Question: I'm working on a one page website.
I have a div called .INsobre and its parent wrapper .sobre
The content I have in there are two columns, one floating left and another right but they are not filling up the .INsobre div.
As you can see in this print, the blue outline is the .INsobre div.

Why is this happening? How can I fix?
my html
'''
<div class="sobre">
<div class="INsobre">
<div class="sobreLeft">
<img src="img/sobre/empresa.png">
</div>
<div class="sobreRight">
<h2>SOBRE NOS</h2>
<p>
Lorem ipsum dolor sit amet, consectetur adipiscing elit. Donec varius ipsum eget augue aliquam pulvinar. Duis cursus vulputate odio ac elementum. In posuere lorem vel erat mollis, eleifend feugiat augue porttitor. Donec eu tristique sem. Nullam tincidunt vel felis quis vehicula. Fusce a sagittis purus, ac pellentesque lectus.
</p>
<p>
Phasellus cursus cursus risus, id malesuada ex varius ut. Mauris volutpat erat purus, sed egestas ex semper porttitor. Vivamus sit amet hendrerit purus, eu interdum mauris. Quisque nec eleifend turpis, vulputate placerat ligula. Suspendisse blandit ipsum in efficitur varius. Aliquam a odio id lorem placerat ultrices eget ac leo. Integer non vulputate lacus. Sed tincidunt vehicula semper. Mauris ac nulla non mauris egestas sollicitudin.
</p>
<a href="#" class="solicitar_visita"><span>SOLICITE A NOSSA VISITA</span></a>
</div>
</div>
</div>
'''
and my css
'''
/* SOBRE NOS */
.sobre{
width: 100%;
clear: both;
}
.INsobre{
width: 1200px;
padding: 80px 10px;
margin: 0 auto;
-webkit-box-sizing: border-box;
-moz-box-sizing: border-box;
box-sizing: border-box;
}
.sobreLeft{
width: 40%;
float: left;
text-align: center;
}
.sobreLeft img{
border-radius: 100%;
border: 6px solid #59B200;
padding: 4px;
margin: 50px 0 0 0;
}
.sobreRight{
width: 60%;
float: right;
padding: 0 30px 0 0;
-webkit-box-sizing: border-box;
-moz-box-sizing: border-box;
box-sizing: border-box;
}
.sobreRight h2{
margin: 0 0 45px 20px;
padding: 0;
font-size: 28px;
font-weight: 300;
color: #FF8000;
}
.sobreRight p{
margin: 0 0 40px 0;
padding: 0 0 0 20px;
font-weight: 300;
font-size: 14px;
text-align: justify;
line-height: 19px;
-webkit-box-sizing: border-box;
-moz-box-sizing: border-box;
box-sizing: border-box;
border-left: 3px solid #59B200;
}
.sobreRight .solicitar_visita{
padding: 10px;
background: #fff;
border: 2px solid #59B200;
color: #59B200;
font-size: 12px;
font-weight: 700;
text-decoration: none;
-webkit-transition: color 0.2s linear, background 0.2s linear;
-moz-transition: color 0.2s linear, background 0.2s linear;
-o-transition: color 0.2s linear, background 0.2s linear;
transition: color 0.2s linear, background 0.2s linear;
}
.sobreRight .solicitar_visita:hover{
color: #fff;
background: #59B200;
}
'''
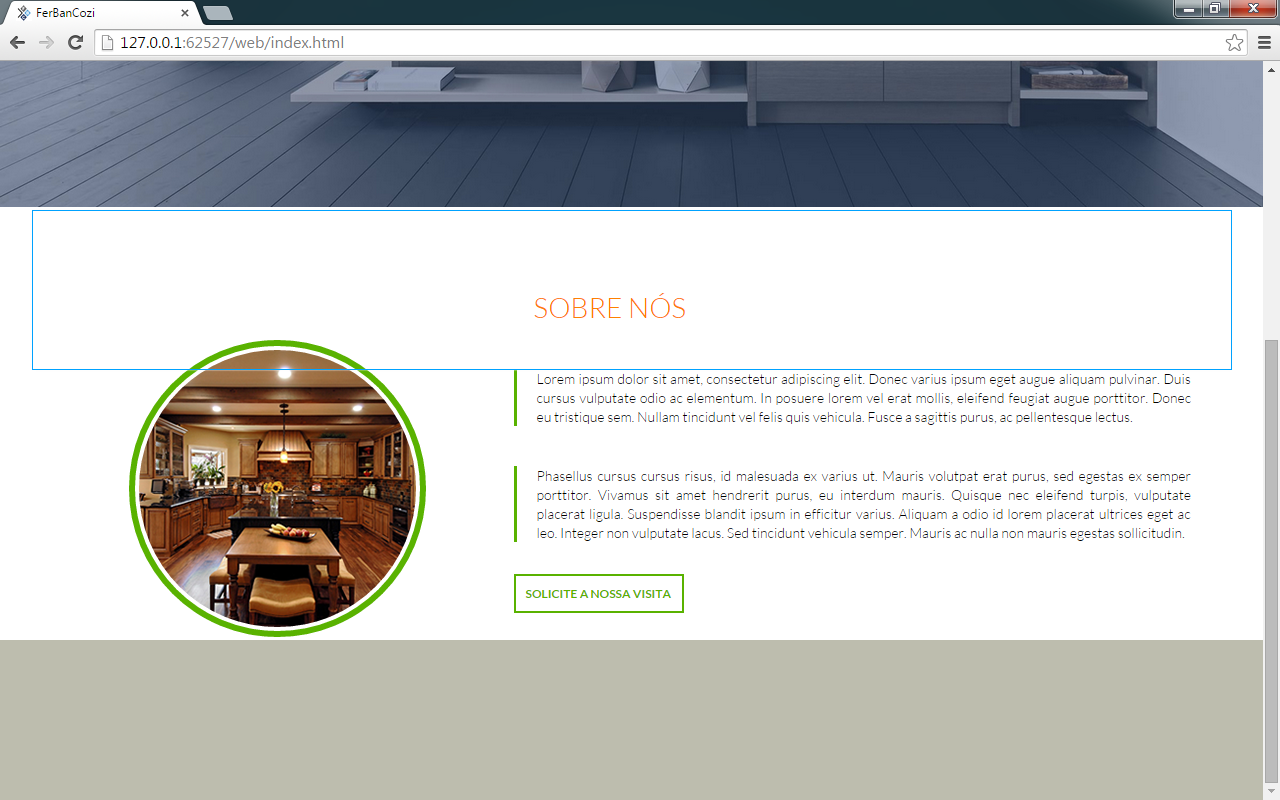
Answer: Just add 'overflow:auto' to '.INsobre':
'''
.INsobre{
width: 1200px;
padding: 80px 10px;
margin: 0 auto;
-webkit-box-sizing: border-box;
-moz-box-sizing: border-box;
box-sizing: border-box;
overflow:auto;
}
'''
Floating the children elements allows the parent to collapse as if they didn't exist. Adding the overflow rule restores the behavior that you're after.